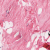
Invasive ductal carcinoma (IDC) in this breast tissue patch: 0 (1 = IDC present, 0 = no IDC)